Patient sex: M
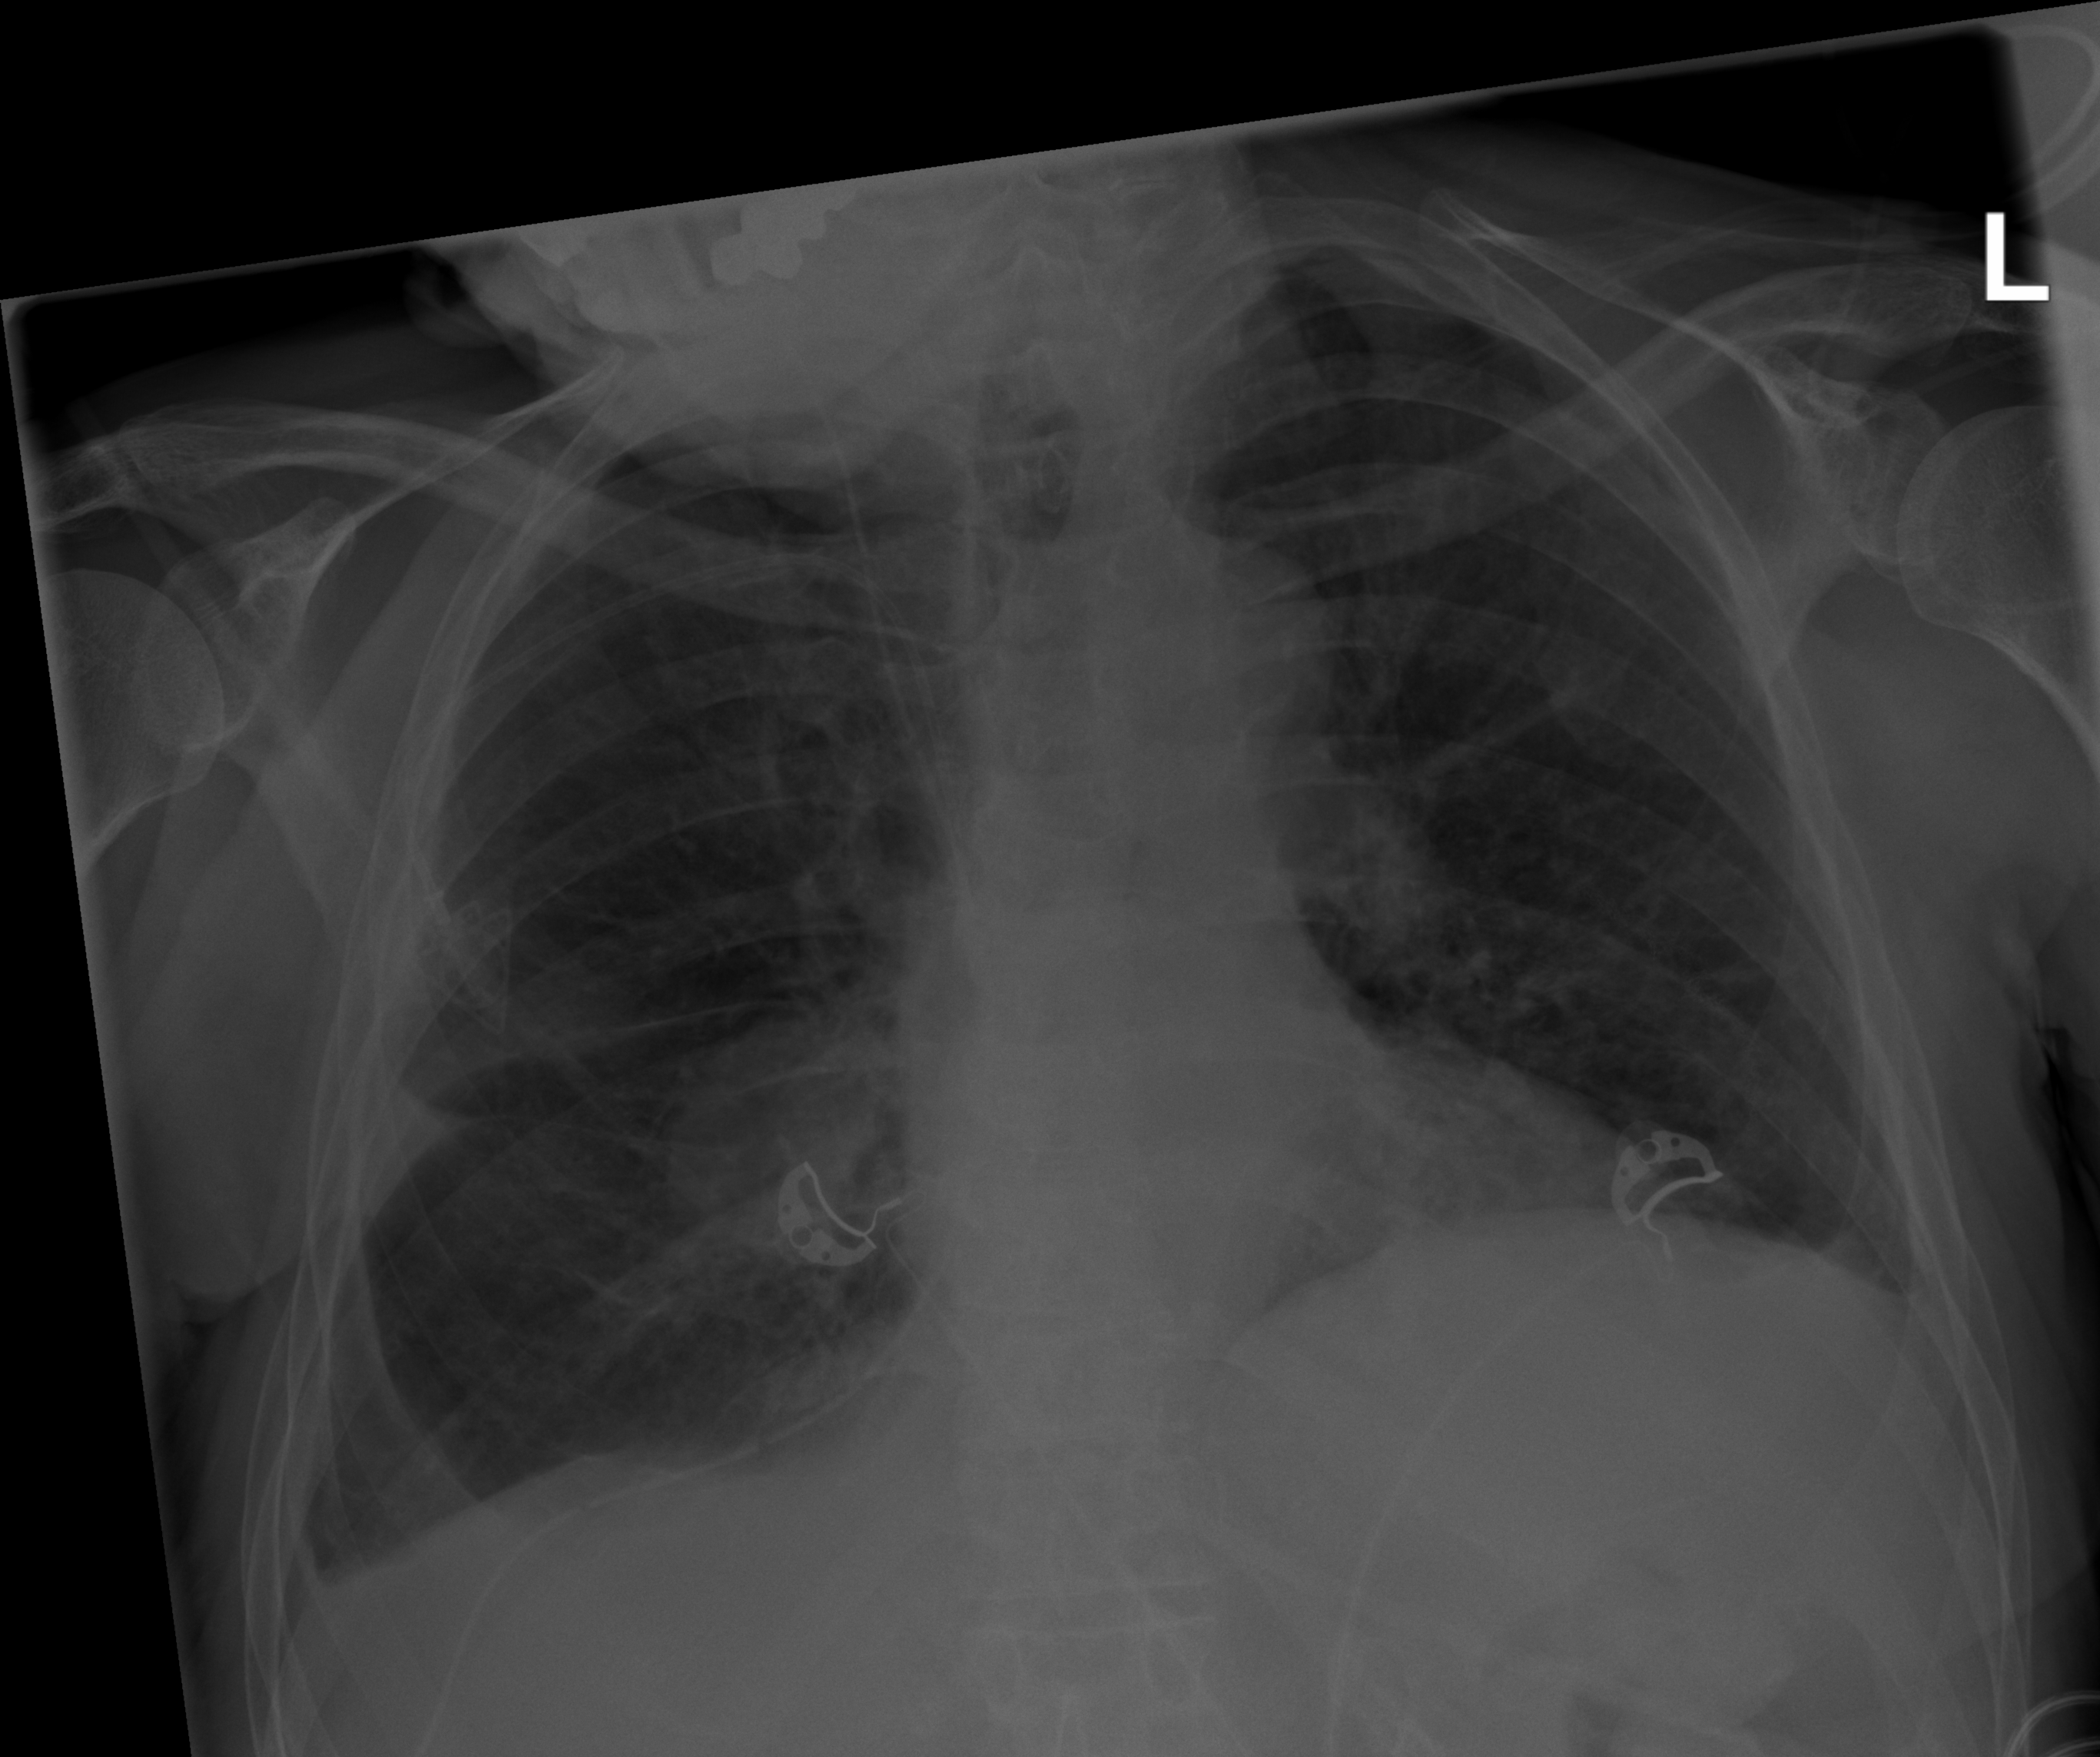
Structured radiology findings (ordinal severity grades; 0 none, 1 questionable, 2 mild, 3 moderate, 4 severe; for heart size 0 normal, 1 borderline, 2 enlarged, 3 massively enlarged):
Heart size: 0
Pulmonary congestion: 0
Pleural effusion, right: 2
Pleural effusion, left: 1
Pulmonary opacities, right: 0
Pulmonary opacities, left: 0
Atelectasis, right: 2
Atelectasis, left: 2